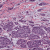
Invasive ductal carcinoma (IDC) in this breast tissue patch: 1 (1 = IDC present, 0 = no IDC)